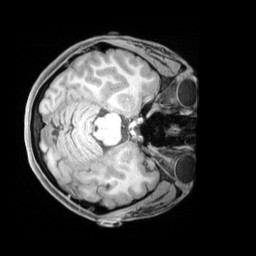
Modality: T1w
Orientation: axial
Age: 21
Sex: female
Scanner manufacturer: siemens
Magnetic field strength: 3 T
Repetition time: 1.97 s
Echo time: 0.00206 s